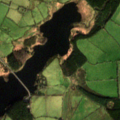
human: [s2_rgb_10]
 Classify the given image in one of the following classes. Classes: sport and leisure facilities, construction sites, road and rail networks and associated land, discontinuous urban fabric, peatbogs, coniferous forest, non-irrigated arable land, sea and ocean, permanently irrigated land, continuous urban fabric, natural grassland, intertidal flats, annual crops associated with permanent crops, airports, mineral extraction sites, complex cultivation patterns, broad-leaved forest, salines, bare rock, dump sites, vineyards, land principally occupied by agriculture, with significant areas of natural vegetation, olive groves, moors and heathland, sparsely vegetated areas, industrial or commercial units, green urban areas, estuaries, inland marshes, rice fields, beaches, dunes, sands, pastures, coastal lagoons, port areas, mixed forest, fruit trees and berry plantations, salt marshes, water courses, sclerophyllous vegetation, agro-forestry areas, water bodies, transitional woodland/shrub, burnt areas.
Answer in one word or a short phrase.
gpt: pastures, mixed forest, water bodies